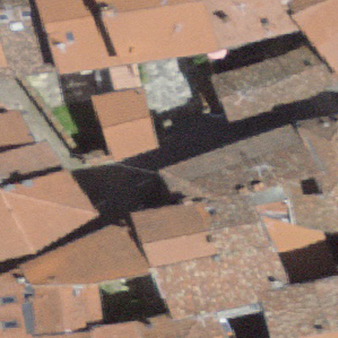
Label: other